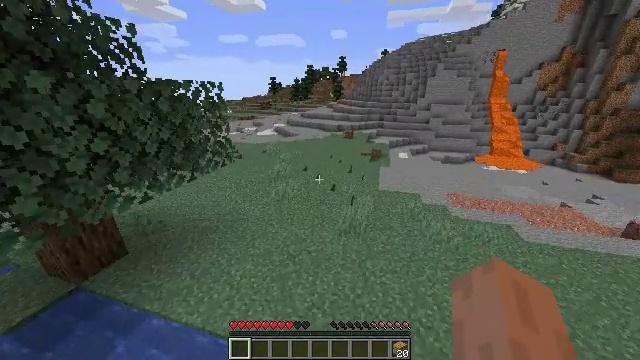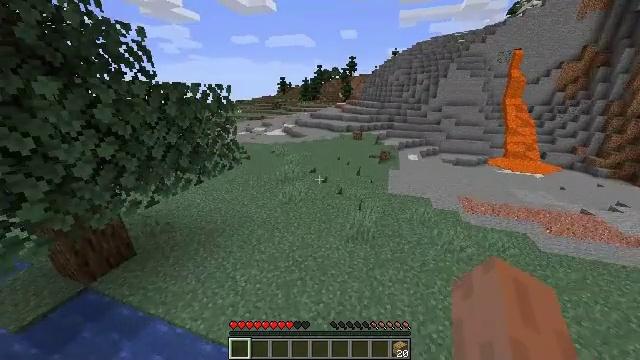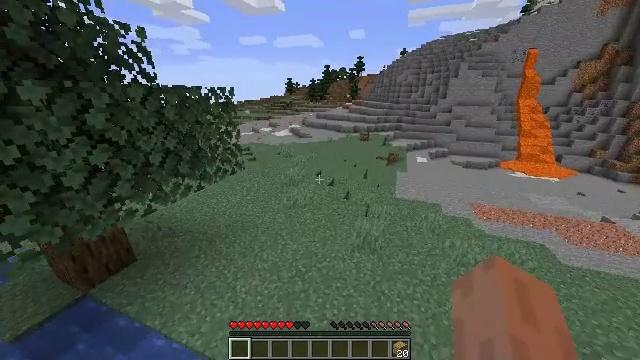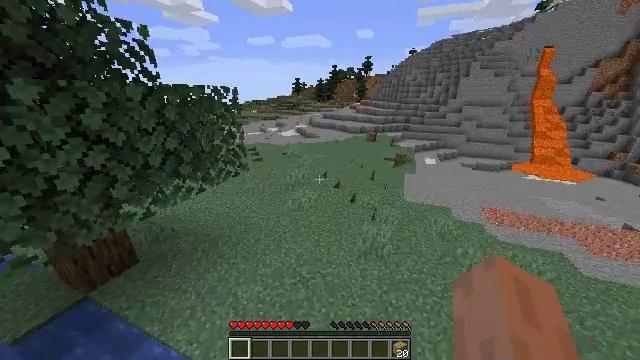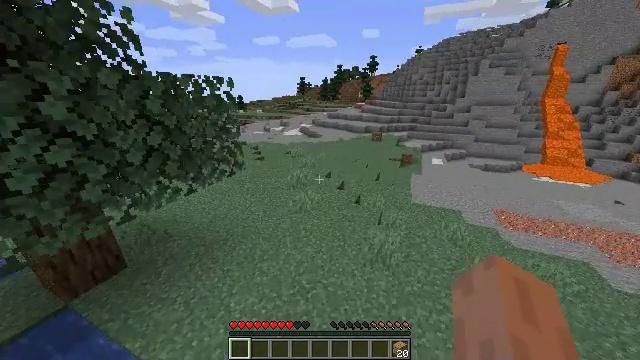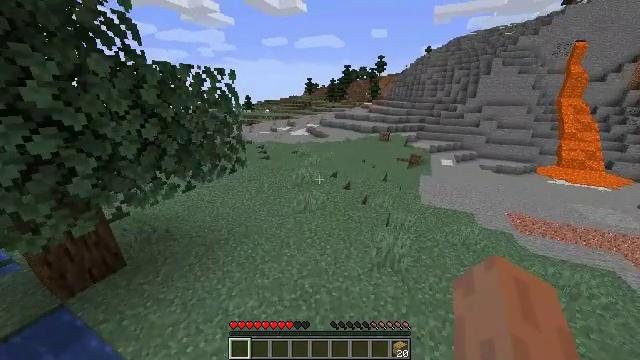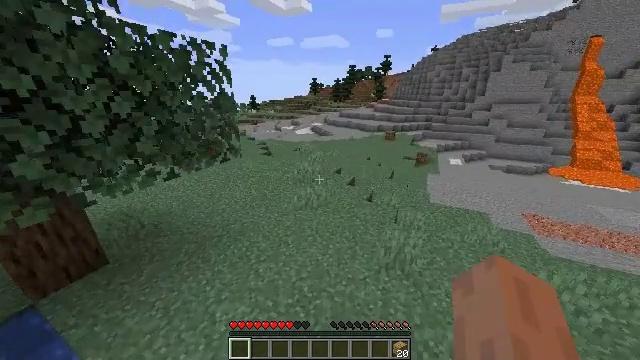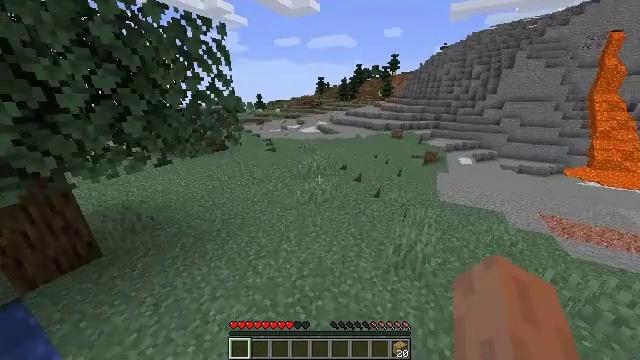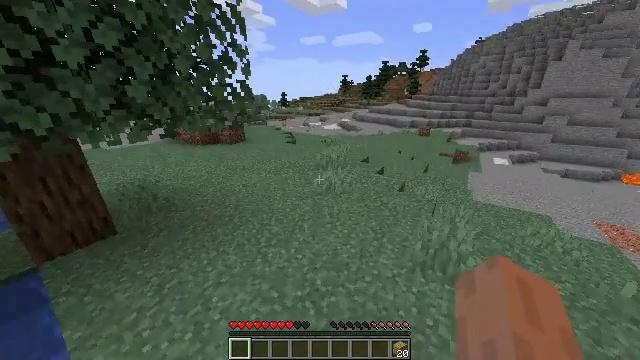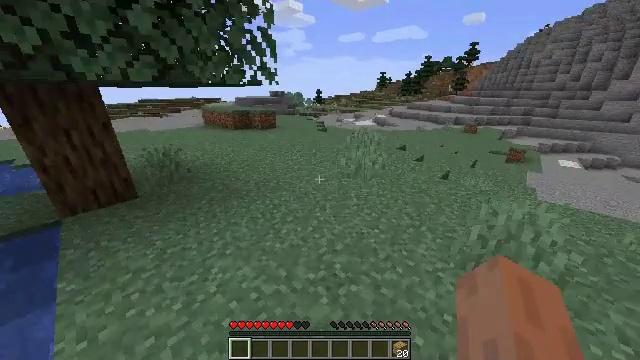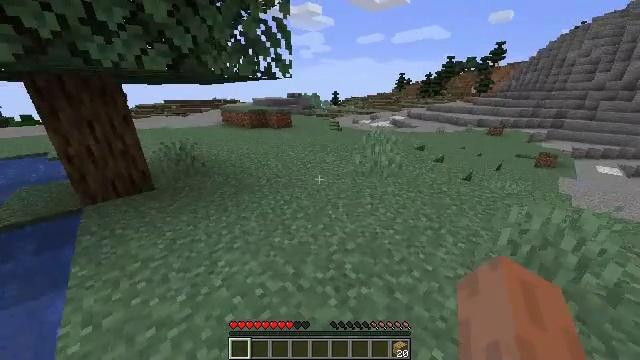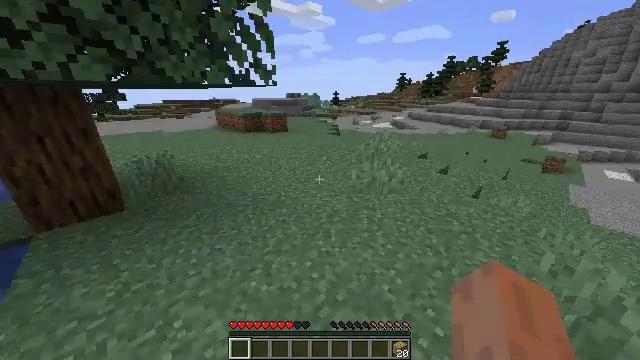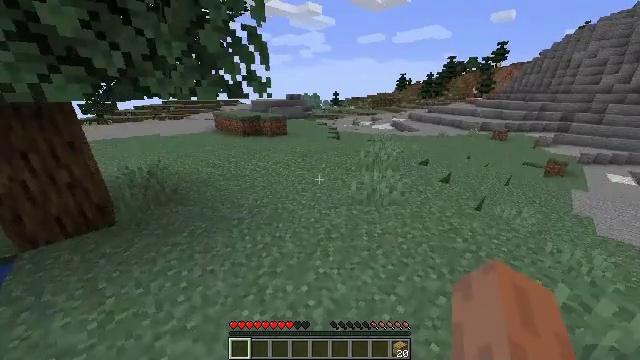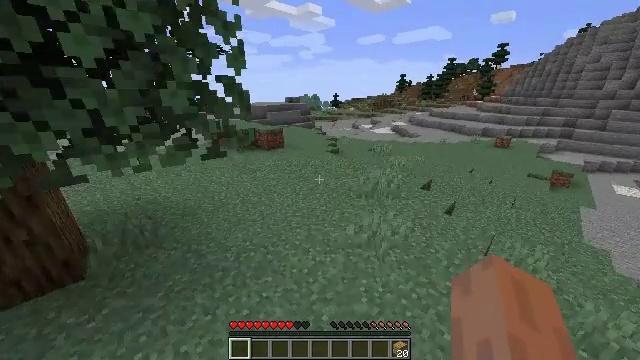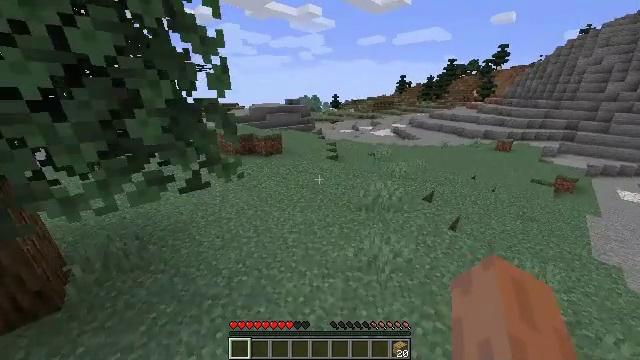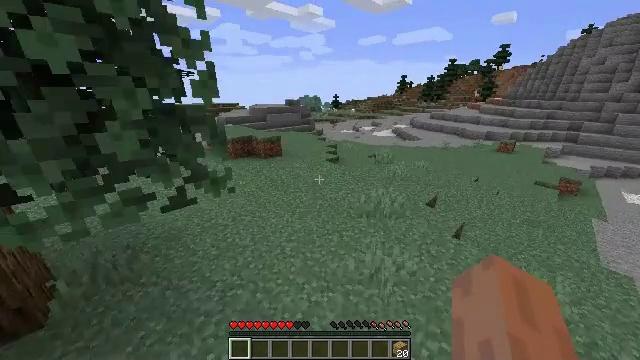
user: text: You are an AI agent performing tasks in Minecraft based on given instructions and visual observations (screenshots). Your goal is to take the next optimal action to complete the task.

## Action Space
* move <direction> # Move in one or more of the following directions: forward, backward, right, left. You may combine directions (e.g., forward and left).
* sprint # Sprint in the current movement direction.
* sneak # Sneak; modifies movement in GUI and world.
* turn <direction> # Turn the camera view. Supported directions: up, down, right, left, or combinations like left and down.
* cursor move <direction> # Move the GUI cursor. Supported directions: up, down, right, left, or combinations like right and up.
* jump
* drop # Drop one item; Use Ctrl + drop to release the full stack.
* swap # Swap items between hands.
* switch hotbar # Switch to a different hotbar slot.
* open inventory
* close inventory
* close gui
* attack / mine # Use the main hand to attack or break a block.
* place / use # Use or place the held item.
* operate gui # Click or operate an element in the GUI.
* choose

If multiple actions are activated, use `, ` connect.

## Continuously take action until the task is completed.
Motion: motion action
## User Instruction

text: Kill the sheep.
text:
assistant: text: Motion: move forward, turn left
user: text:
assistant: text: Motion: move forward, turn left
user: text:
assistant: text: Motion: move forward, turn left
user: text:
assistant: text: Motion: move forward, turn left
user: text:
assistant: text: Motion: move forward, turn left
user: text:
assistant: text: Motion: move forward, turn left
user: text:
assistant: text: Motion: move forward, turn left
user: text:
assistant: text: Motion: move forward, turn left
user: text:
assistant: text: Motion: move forward, turn left
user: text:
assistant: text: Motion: move forward, turn left, jump
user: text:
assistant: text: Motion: move forward, jump
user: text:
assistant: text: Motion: move forward, jump
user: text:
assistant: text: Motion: move forward, jump
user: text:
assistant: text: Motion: move forward, jump
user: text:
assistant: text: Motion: move forward, jump
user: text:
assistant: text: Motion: move forward, jump
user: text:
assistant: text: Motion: move forward, jump
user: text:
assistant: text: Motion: move forward, jump
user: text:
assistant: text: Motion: move forward, jump
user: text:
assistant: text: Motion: move forward, jump
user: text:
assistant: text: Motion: move forward, jump
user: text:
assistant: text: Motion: move forward, jump
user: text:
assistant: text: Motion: move forward, jump
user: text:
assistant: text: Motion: move forward, jump
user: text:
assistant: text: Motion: move forward, jump
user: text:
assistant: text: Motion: move forward, jump
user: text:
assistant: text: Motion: move forward, jump
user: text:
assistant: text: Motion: move forward, jump
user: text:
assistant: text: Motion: move forward, jump
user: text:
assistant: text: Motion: move forward, jump